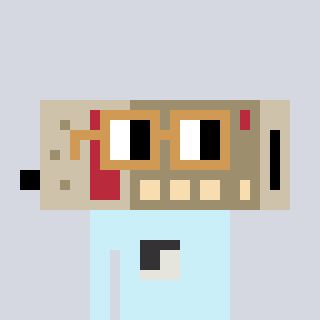
a pixel art character with square brown glasses, a cordless phone-shaped head and a cold-colored body on a cool background